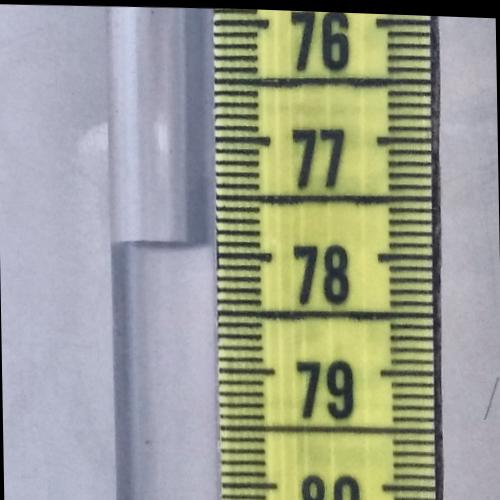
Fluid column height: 77.9 cm